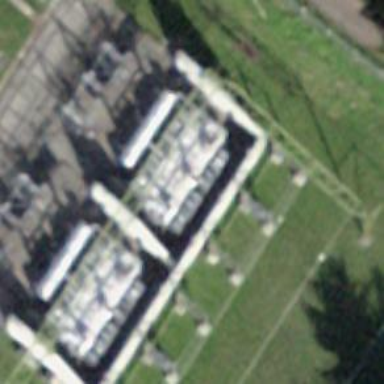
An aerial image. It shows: Transformer.